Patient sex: F
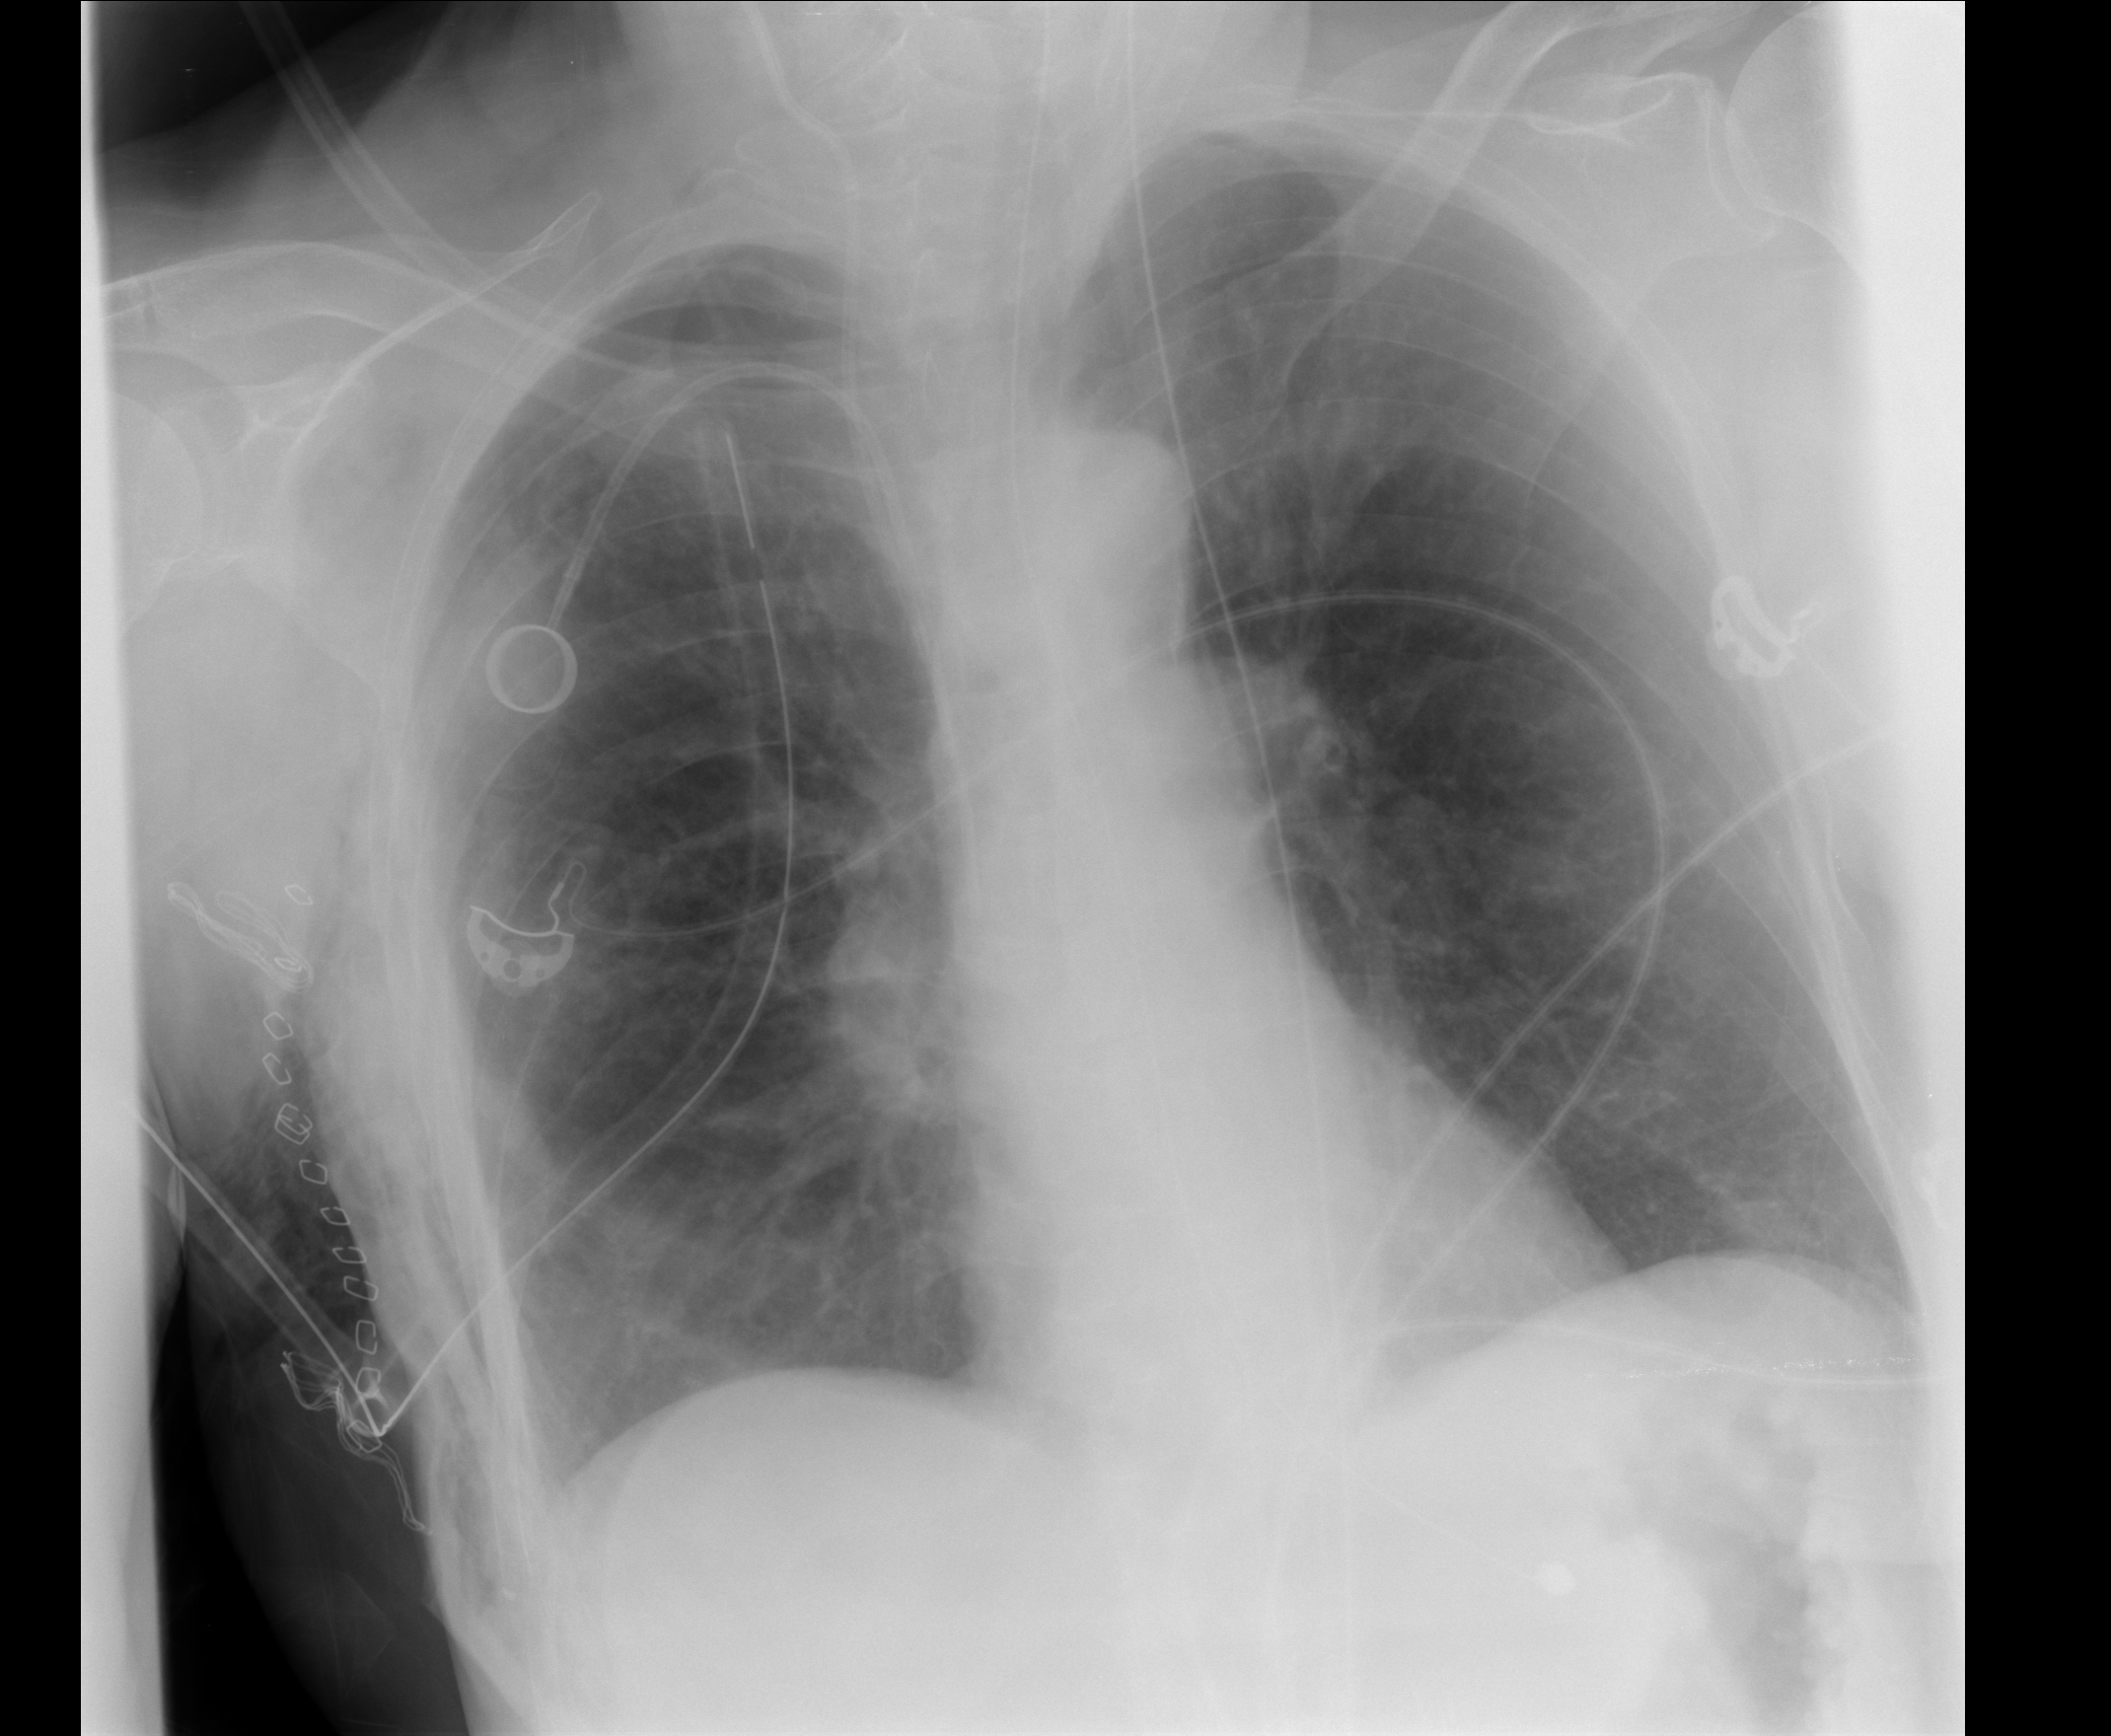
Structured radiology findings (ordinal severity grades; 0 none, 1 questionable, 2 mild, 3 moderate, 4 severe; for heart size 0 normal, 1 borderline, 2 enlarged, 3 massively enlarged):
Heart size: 0
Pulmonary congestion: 0
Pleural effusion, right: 1
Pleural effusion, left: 0
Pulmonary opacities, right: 1
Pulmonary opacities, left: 0
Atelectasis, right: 2
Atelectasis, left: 0